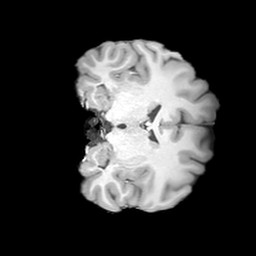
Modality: T1w
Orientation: coronal
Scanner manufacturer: siemens
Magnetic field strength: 3 T
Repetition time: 2 s
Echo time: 0.0024 s